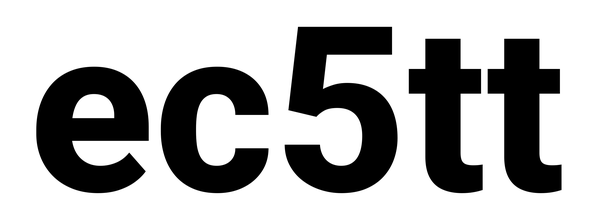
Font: Roboto_ExtraBold